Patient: sex M, age 51
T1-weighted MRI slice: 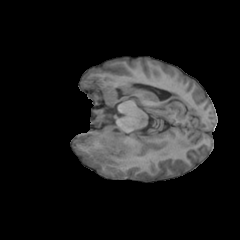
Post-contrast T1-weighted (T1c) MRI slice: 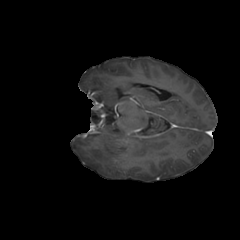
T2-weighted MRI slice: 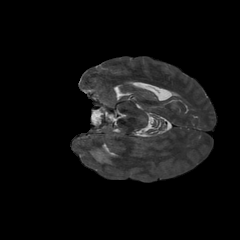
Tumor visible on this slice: yes
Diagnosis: Glioblastoma, IDH-wildtype
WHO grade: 4